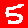
Digit: 5